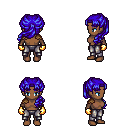
a pixel art fantasy rpg character, female body template, human, dark skin, leather shoulder armor, metal pants, blue princess hairstyle, gold gloves, four views (front, back, left, right), 2x2 character sprite sheet, small pixel art, hard edges, no anti-aliasing